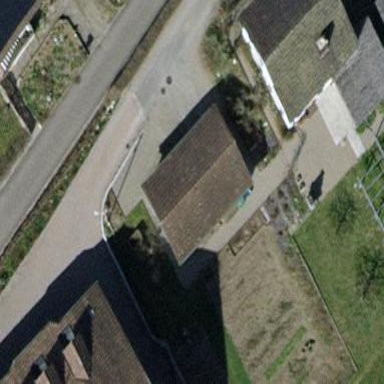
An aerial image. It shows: Group of garages.